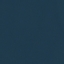
Label: SeaLake